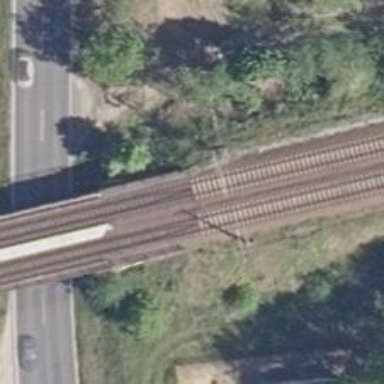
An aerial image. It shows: Bridge over electrified railway with contact lines.